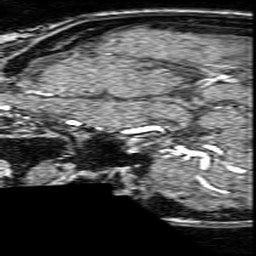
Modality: angio
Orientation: sagittal
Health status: ill
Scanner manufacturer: philips
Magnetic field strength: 3 T
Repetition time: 0.0183 s
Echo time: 0.003404 s